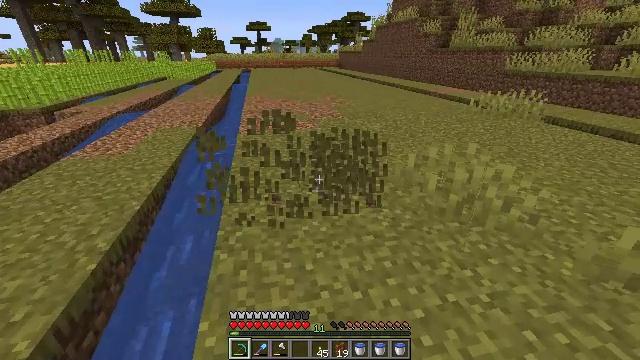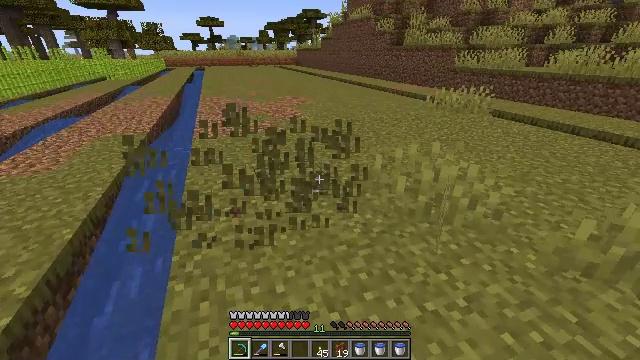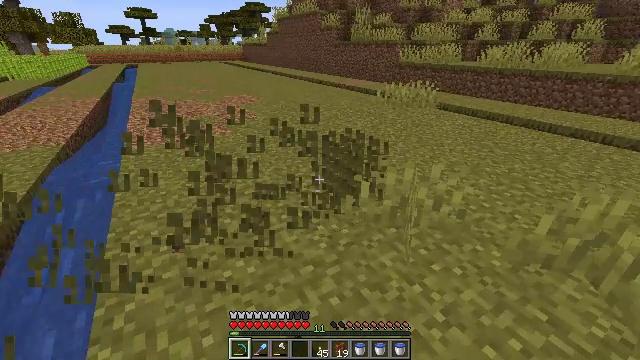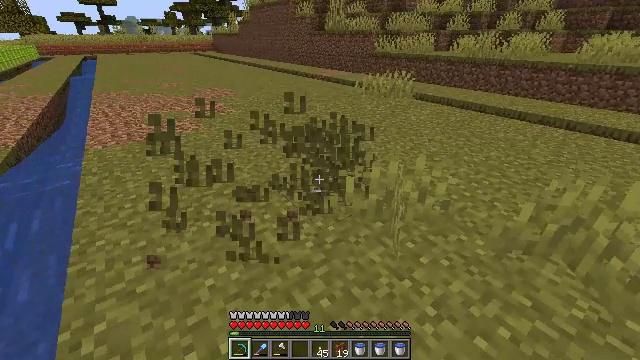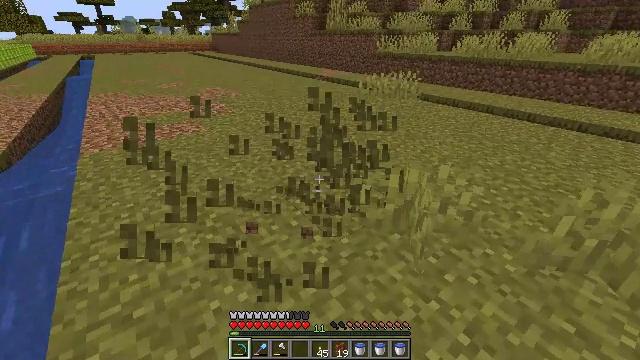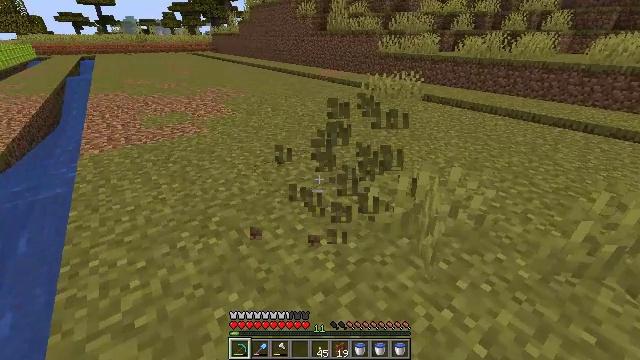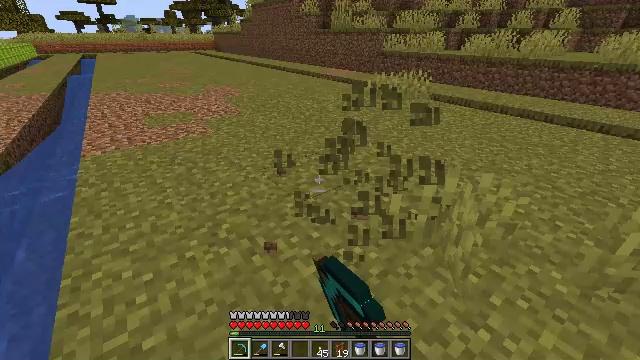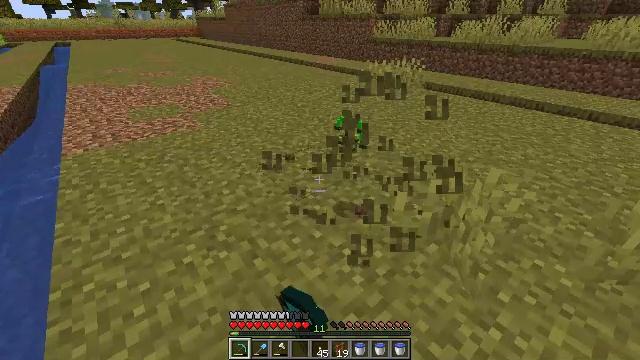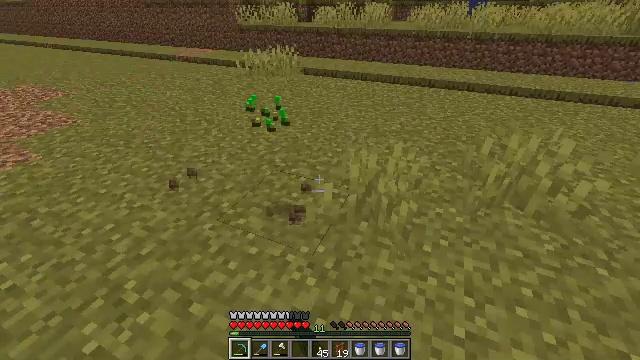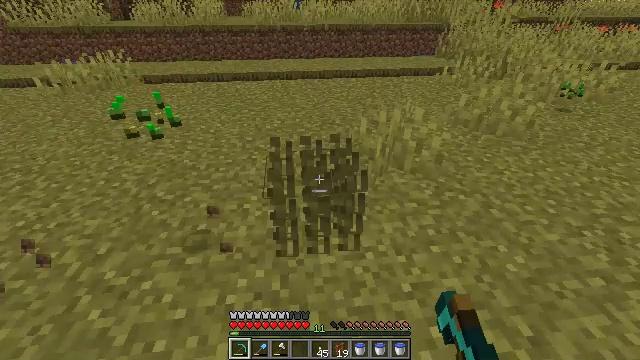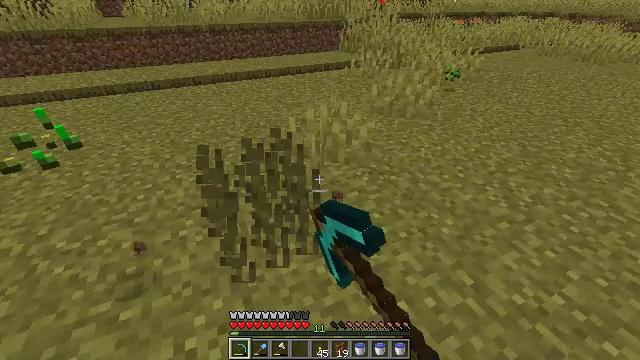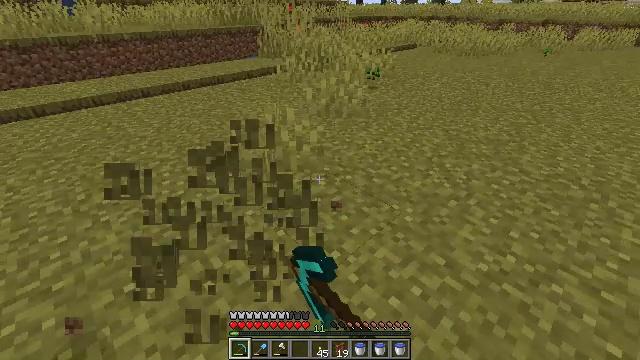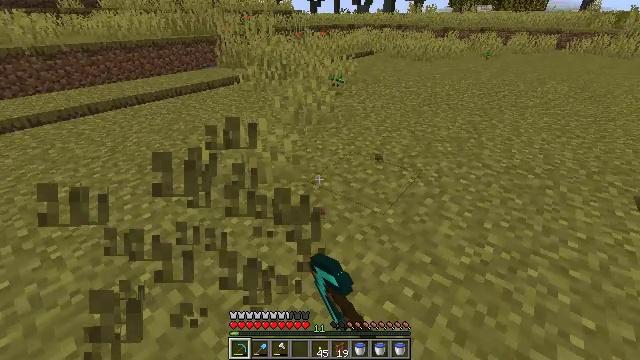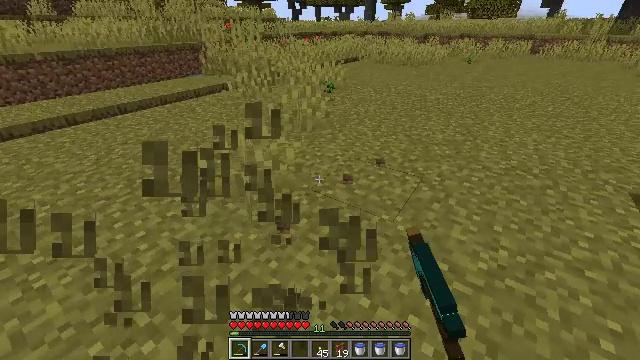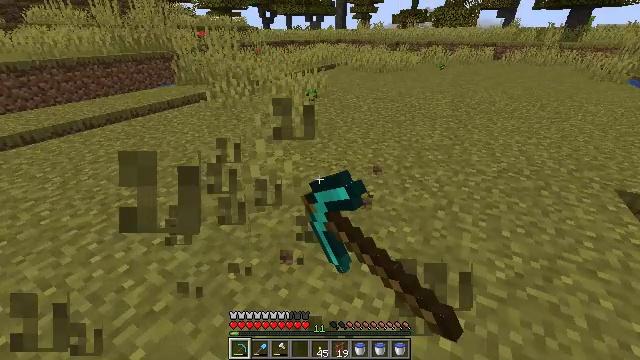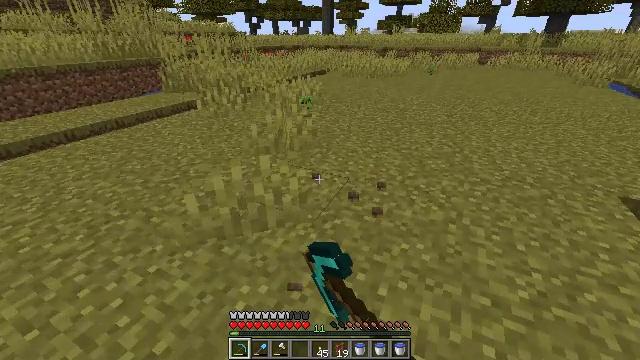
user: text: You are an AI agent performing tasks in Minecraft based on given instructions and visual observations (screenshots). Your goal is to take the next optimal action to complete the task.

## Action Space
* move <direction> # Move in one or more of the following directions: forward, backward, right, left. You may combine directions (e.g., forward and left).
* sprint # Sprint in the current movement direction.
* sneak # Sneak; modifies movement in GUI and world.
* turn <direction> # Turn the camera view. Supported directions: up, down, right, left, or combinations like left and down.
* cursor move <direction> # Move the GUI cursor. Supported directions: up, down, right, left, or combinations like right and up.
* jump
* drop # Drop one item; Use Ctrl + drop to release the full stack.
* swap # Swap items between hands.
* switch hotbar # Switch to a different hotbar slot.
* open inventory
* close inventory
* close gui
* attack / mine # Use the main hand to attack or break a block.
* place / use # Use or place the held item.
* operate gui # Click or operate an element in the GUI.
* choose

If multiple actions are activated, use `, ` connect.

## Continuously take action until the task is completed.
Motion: motion action
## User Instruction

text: Mine the grass in the plains.
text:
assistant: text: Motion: move forward, turn right, attack / mine
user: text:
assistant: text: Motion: move forward, turn right, attack / mine
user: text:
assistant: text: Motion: move forward and move left, turn right and down, attack / mine
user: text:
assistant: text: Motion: move forward and move left, attack / mine
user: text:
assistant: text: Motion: move forward and move left, attack / mine
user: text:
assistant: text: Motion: move forward and move left, attack / mine
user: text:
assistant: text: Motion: move forward and move left, turn right and down, attack / mine
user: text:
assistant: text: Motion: move forward and move left, turn right and down, attack / mine
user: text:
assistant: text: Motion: move forward and move left, turn right, attack / mine
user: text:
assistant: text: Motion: move forward and move left, turn right, attack / mine
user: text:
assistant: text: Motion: move forward and move left, turn right, attack / mine
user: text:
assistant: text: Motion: move forward and move left, turn right and up, attack / mine
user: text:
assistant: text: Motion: move forward and move left, turn right and up, attack / mine
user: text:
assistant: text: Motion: move forward and move left, turn right and up, attack / mine
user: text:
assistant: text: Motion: move forward and move left, turn right and up, attack / mine
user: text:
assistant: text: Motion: move forward and move left, attack / mine
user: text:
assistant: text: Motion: move forward and move left, turn left and up, attack / mine
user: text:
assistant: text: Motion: move left, turn left and down, attack / mine
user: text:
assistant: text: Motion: move left, turn left and down, attack / mine
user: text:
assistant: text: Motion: move left, turn left and down, attack / mine
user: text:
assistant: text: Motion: move left, turn left, attack / mine
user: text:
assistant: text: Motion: move forward and move left, turn left and up, attack / mine
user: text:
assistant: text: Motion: move forward and move left, turn left, attack / mine
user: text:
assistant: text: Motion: move forward and move left, attack / mine
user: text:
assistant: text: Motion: move forward and move left, turn left and up, attack / mine
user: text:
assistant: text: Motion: move forward and move left, turn left and up, attack / mine
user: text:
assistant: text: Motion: move forward and move left, turn left and up, attack / mine
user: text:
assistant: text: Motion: move forward and move left, turn up, attack / mine
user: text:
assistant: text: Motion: move forward, turn up, attack / mine
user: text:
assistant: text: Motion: move forward, turn right and up, attack / mine